Question: i want to use baconjs with TS,but after copy baconjs def file for ts,i got that msg:
bacon.ts(216,1): error TS1148: Cannot compile external modules unless the '--module' flag is provided.
to solve that,i should add a file watcher with --module cmd for tsc,but i cannot find how to distinguish between module and other ts files from file watcher settingsff
news:
after add d.ts file,there are lots of errors like that

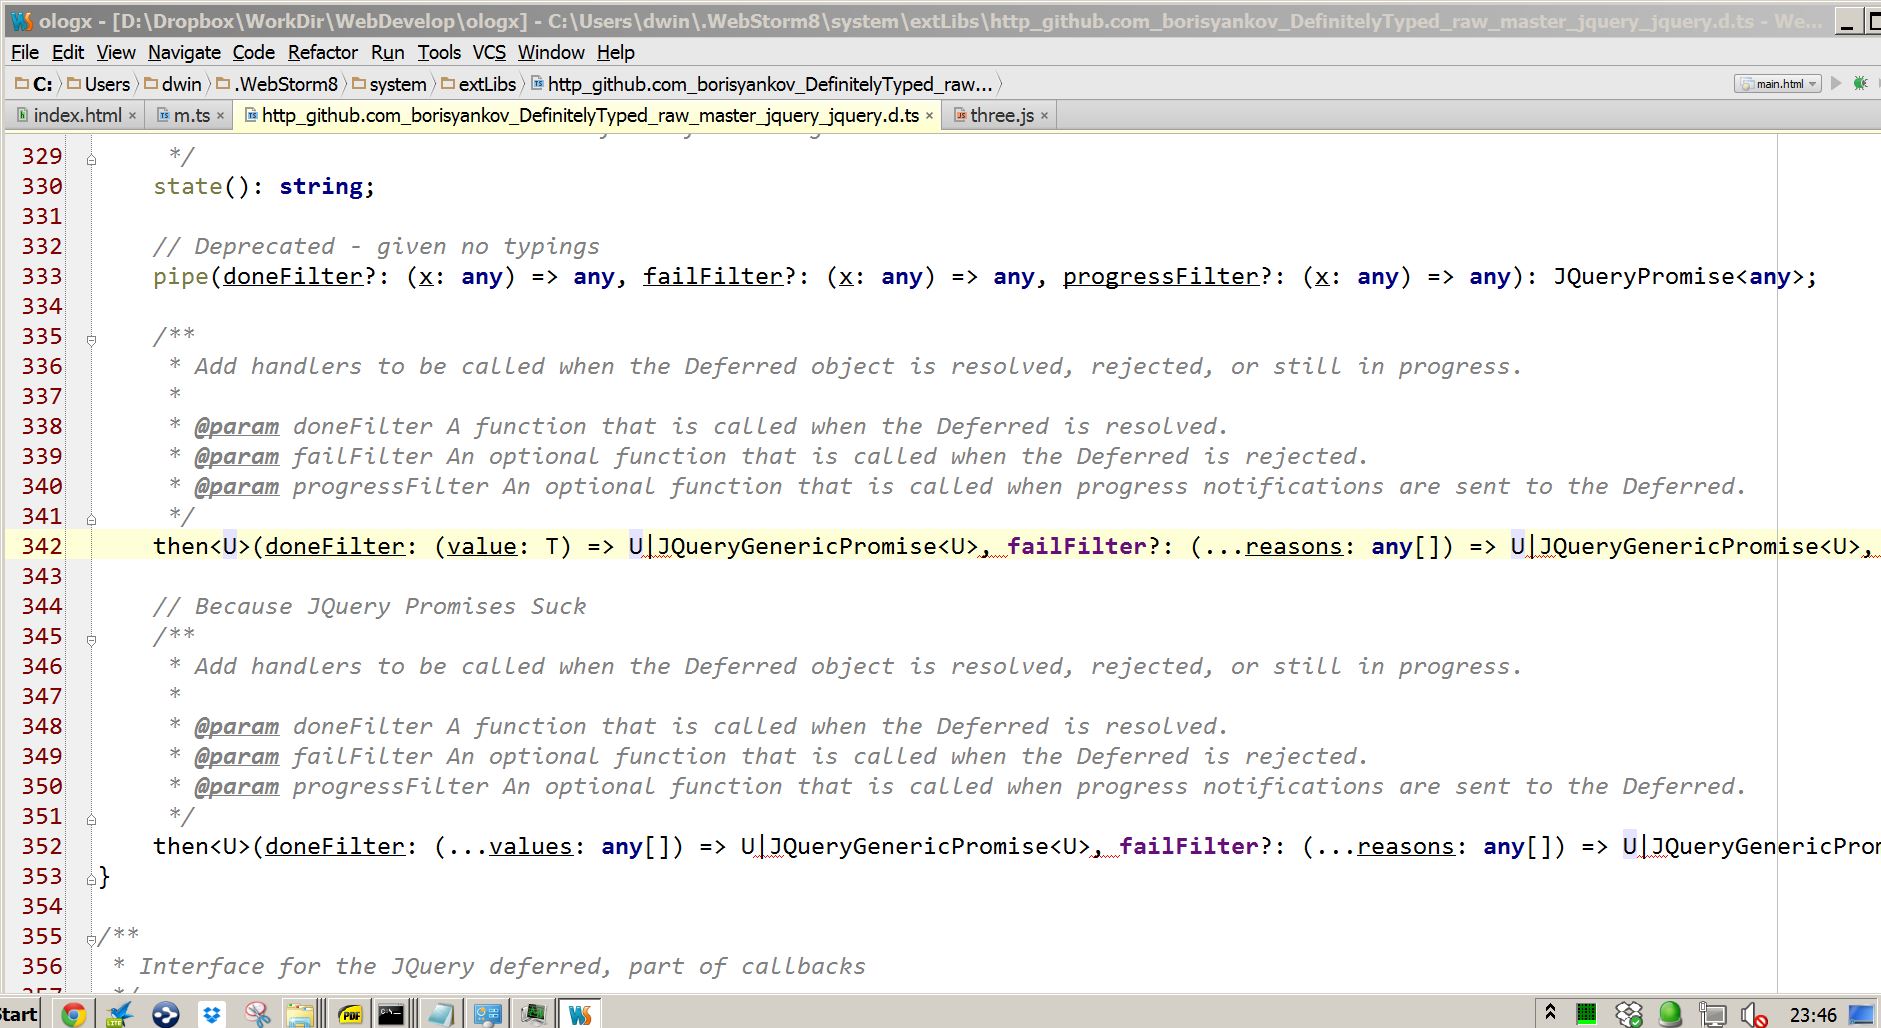
Answer: > after add d.ts file,there are lots of errors like that
Thats because Webstorm isn't updated to TS 1.4 which introduced promises. Fix: Use an older '.d.ts' (<URL> or wait for webstorm to update.